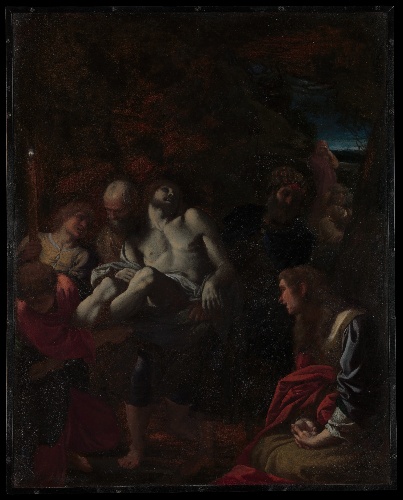
Title: The Burial of Christ
Artist: Annibale Carracci
Artist bio: Italian, Bologna 1560–1609 Rome
Date: 1595
Object type: Painting
Classification: Paintings
Medium: Oil on copper
Dimensions: 17 1/4 x 13 3/4 in. (43.8 x 34.9 cm)
Department: European Paintings
Credit line: Purchase, Edwin L. Weisl Jr. Gift, 1998
Accession year: 1998
Repository: Metropolitan Museum of Art, New York, NY
Tags: Sadness|Mary Magdalene|Entombment|Christ